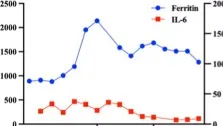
The therapeutic response of CAR19 and CAR22 T cell cocktail therapy following ASCT. (A) Dynamic changes in IL-6 and ferritin after CAR-T cell infusion.
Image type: pathology (immunostaining)